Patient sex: F
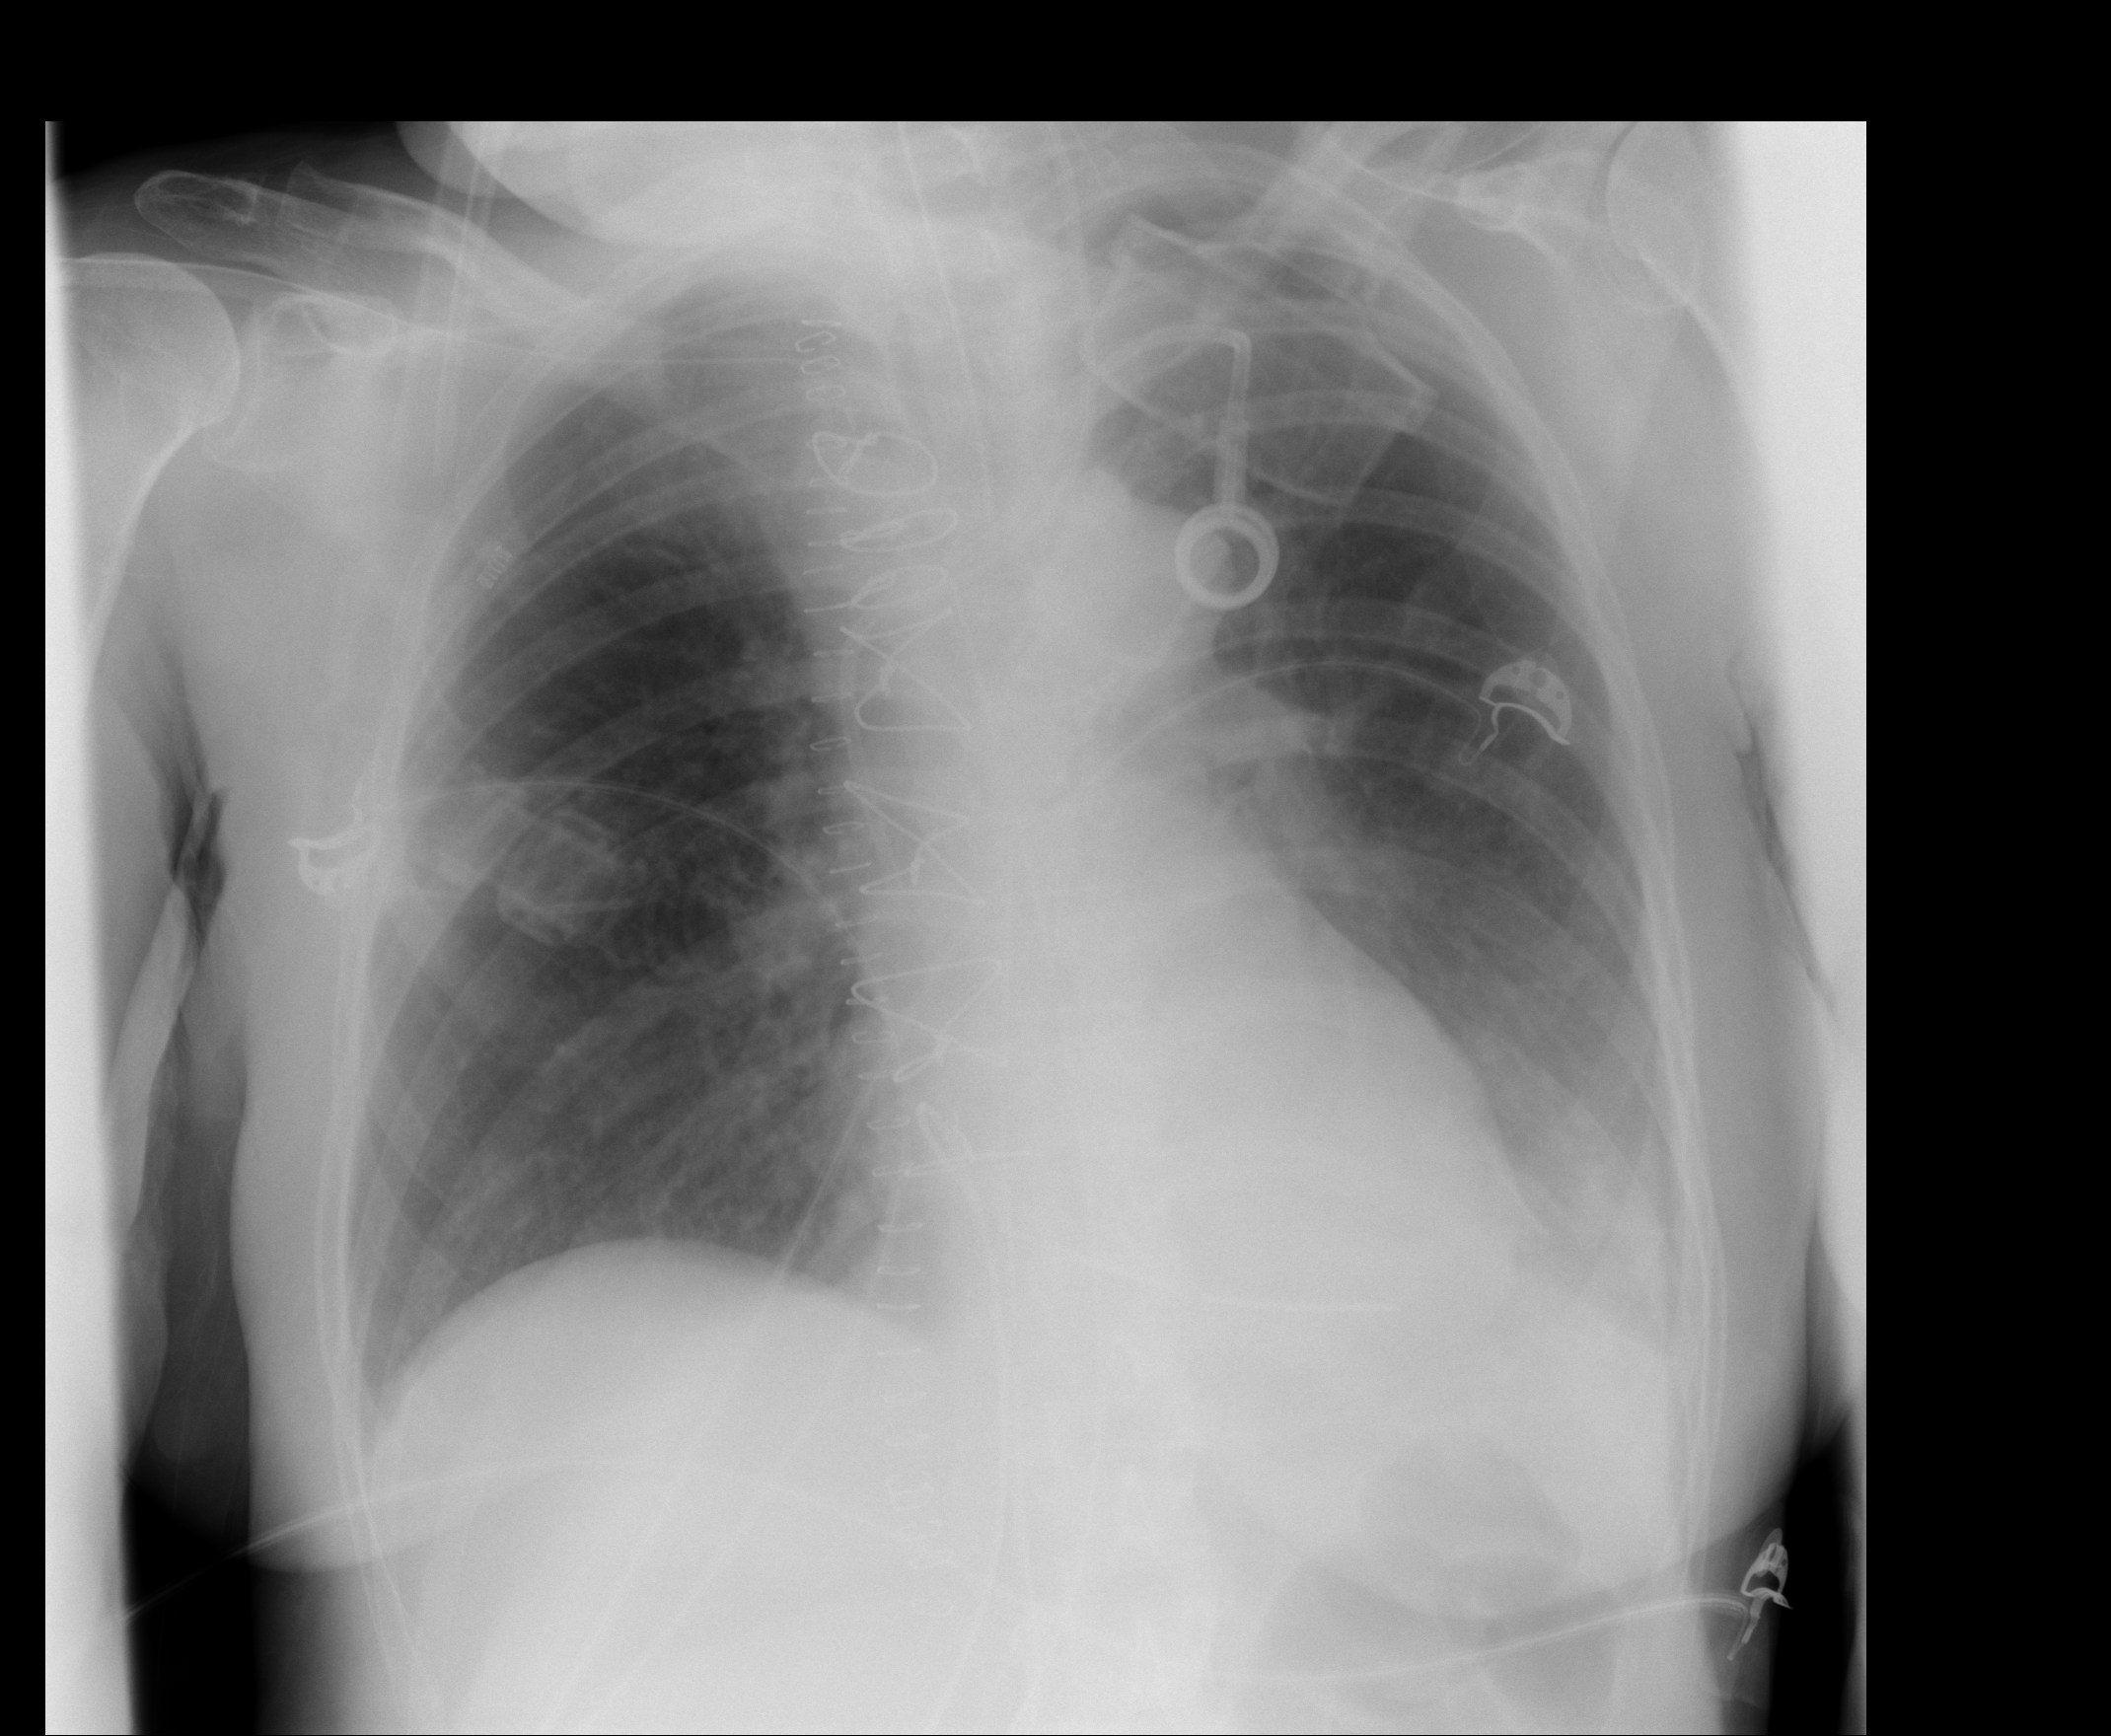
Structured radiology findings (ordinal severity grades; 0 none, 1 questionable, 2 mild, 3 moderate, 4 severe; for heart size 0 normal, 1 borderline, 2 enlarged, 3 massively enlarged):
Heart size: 0
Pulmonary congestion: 2
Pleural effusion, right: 1
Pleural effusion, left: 2
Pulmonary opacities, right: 0
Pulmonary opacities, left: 1
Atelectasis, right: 0
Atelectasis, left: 2